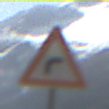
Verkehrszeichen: KurveRechts
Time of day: Midday
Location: Outdoor (Nature)
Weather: PartlyCloudy
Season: NotSpecified
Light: Natural